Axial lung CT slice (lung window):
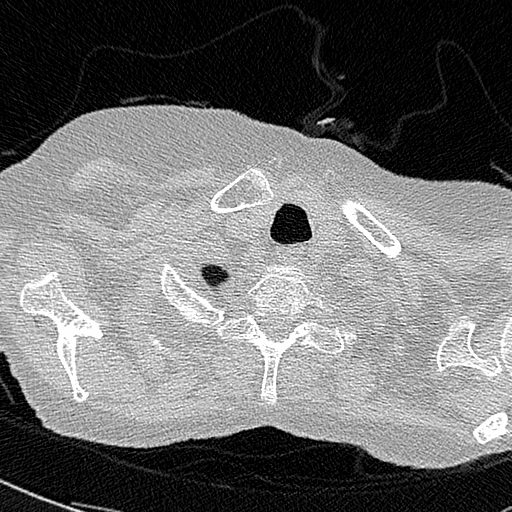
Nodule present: no